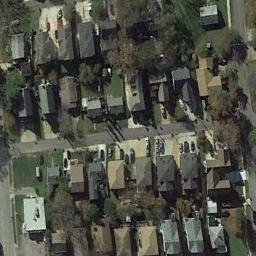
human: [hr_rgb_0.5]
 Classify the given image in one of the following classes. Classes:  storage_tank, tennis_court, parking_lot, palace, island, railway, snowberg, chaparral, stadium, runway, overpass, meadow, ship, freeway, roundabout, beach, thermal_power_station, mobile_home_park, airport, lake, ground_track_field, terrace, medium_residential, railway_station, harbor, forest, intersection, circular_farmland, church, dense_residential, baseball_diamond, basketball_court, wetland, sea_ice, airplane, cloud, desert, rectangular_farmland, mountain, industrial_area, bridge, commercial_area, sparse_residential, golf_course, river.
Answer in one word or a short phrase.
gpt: dense_residential